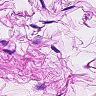
Metastatic tissue present: no